Question: I firebase like bellow. I want to add new item to likes array, by update it. My problem is, when i try to execute my update function, it overwrite other data in likes array.
here is code:
'''
db.collection("posts").doc(postId).update({likes :[{username: username, isLiked: true}]})
'''

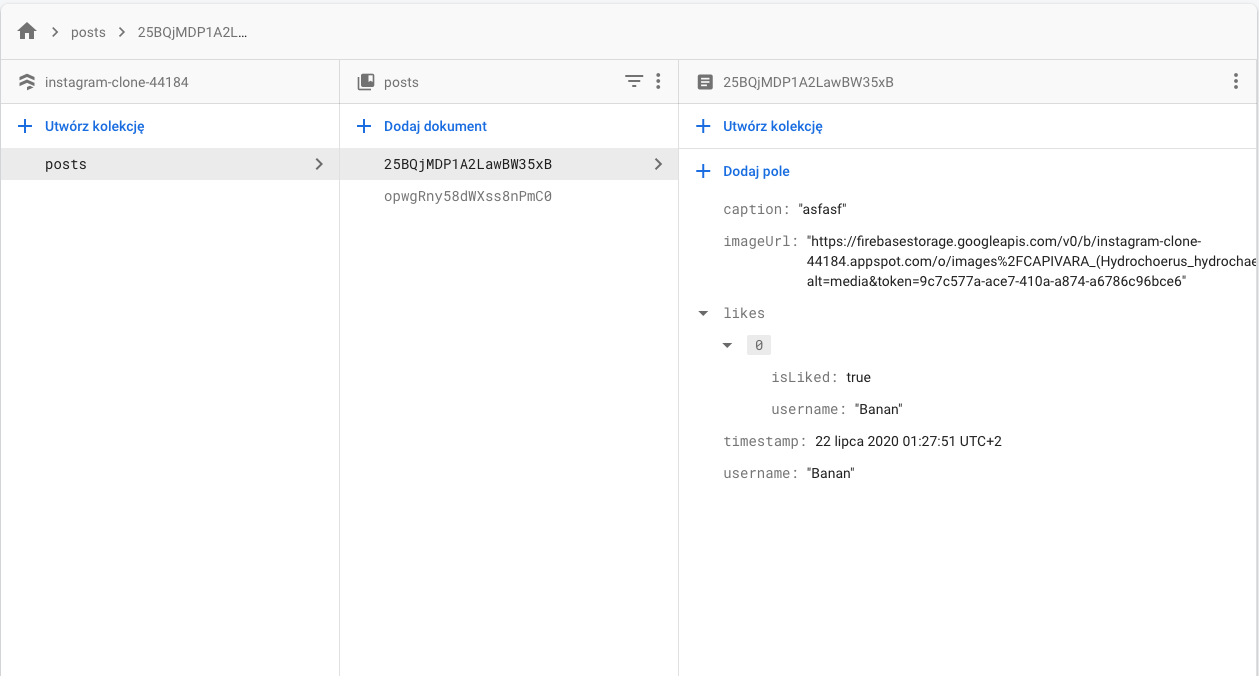
Answer: While 'update' can update specific fields, it will always overwrite the entire field. So your code replaces the entire 'likes' array with the value you pass in the 'update' call.
To update an array in a Firestore document, you can two options:
1. Read the document, get the existing values from the document, update the values, write back the entire array.
2. Merge a new item into the array if it doesn't exist yet.
Given your use-case, it seems that you need to merge, which is also the easiest option:
'''
db.collection("posts").doc(postId)
.update({likes : firebase.firestore.FieldValue.arrayUnion({username: username, isLiked: true})})
'''
The above code adds the combination of 'username' and 'isLiked' to the array only if that combination doesn't exist yet.
For a longer explanation, see the documentation on <URL> that can also be useful in similar use-cases.